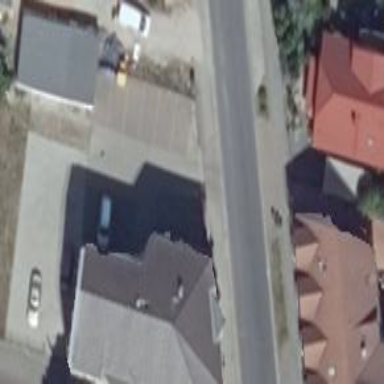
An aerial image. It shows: Residential building with hipped roof.